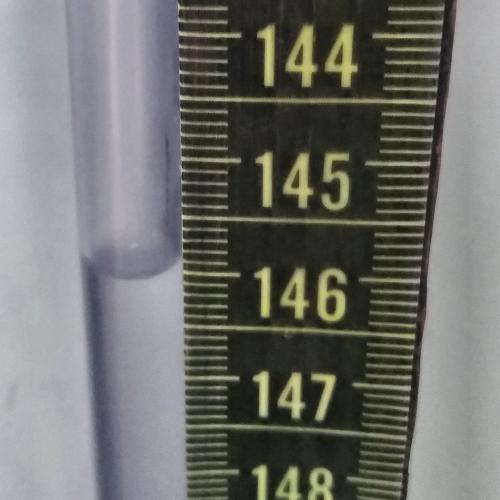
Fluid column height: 146.0 cm